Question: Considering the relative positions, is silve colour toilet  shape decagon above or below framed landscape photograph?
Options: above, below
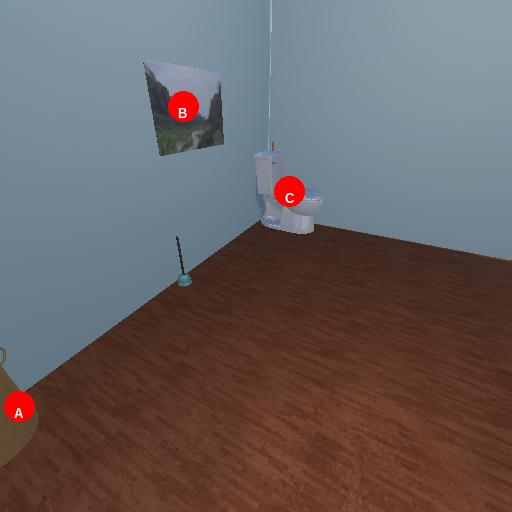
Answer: above